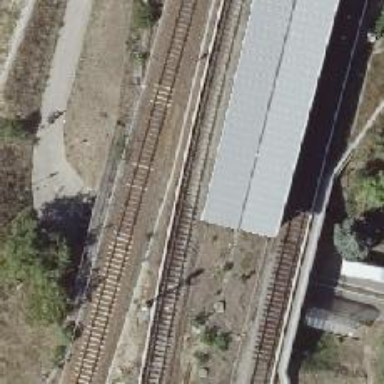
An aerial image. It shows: Light rail stop position on the railway.